Question: I tried to implement the function 'cellForRowAtIndexPath' in my 'ViewController' that implements the 'UITableViewDataSource' protocol:
'''
class ViewController: UIViewController, UITableViewDelegate, UITableViewDataSource {
...
func tableView(tableView: UITableView!, cellForRowAtIndexPath indexPath: NSIndexPath!) -> UITableViewCell! {
var cell = tableView.dequeueReusableCellWithIdentifier("Cell") as UITableViewCell;
if !cell {
cell = UITableViewCell(style: UITableViewCellStyle.Default, reuseIdentifier: "Cell")
}
cell.textLabel.text = "row \(indexPath.row)";
cell.detailTextLabel.text = "row details \(indexPath.row)"
return cell;
}
'''
It is a faithful translation from the objective-c code counterpart (I suppose).
However, swift compiler flags this error message: "'UITableViewCell' is not a subtype of 'NSNumber'"

If I changed the implementation to
'''
func tableView(tableView: UITableView!, cellForRowAtIndexPath indexPath: NSIndexPath!) -> UITableViewCell! {
var cell = tableView.dequeueReusableCellWithIdentifier("Cell") as UITableViewCell;
cell.textLabel.text = "row \(indexPath.row)";
// cell.detailTextLabel.text = "row details \(indexPath.row)"
return cell;
}
'''
The compiler error is gone and the App seems to work as I expect.
My question:
1) Why swift compiler emitted this error message?
2) What is the proper syntax to test variable 'cell' is null or not? Apparently swift is expected a NSNumber here. Is it because of the '!' operator?
3) Does it make sense to check if 'cell' is null? I suppose when I used 'as UITableViewCell' in the 'dequeueReusableCellWithIdentifier' call, I have already excluded the possibility of nil. Does swift thereby guarantee the function 'dequeueReusableCellWithIdentifier' to always return a UITableViewCell? It is different from objective-c behaviour.
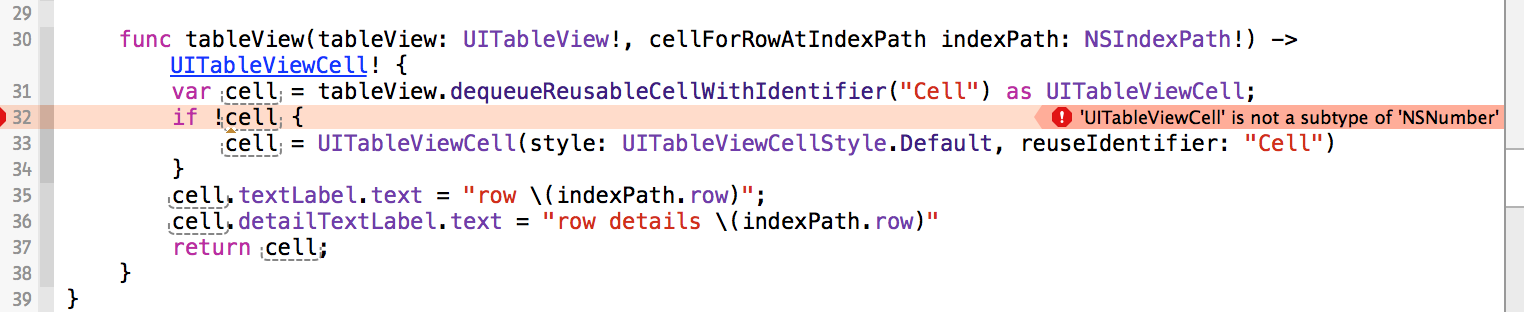
Answer: You have to explictly test for nil. See the release notes for XCode 6 Beta 5.
'''
if cell != nil {
...
}
'''
The compiler message is misleading, though.
> Optionals no longer conform to the BooleanType (formerly LogicValue) protocol, so they
may no longer be used in place of boolean expressions (they must be explicitly compared with
v != nil).